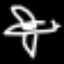
Label: airplane